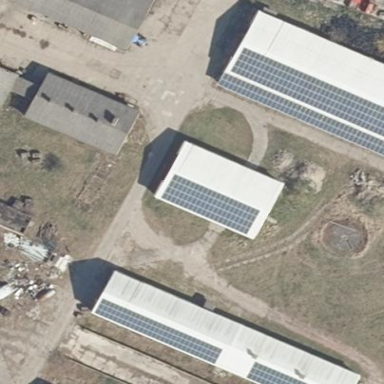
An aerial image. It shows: Small solar photovoltaic panel generator inside building.